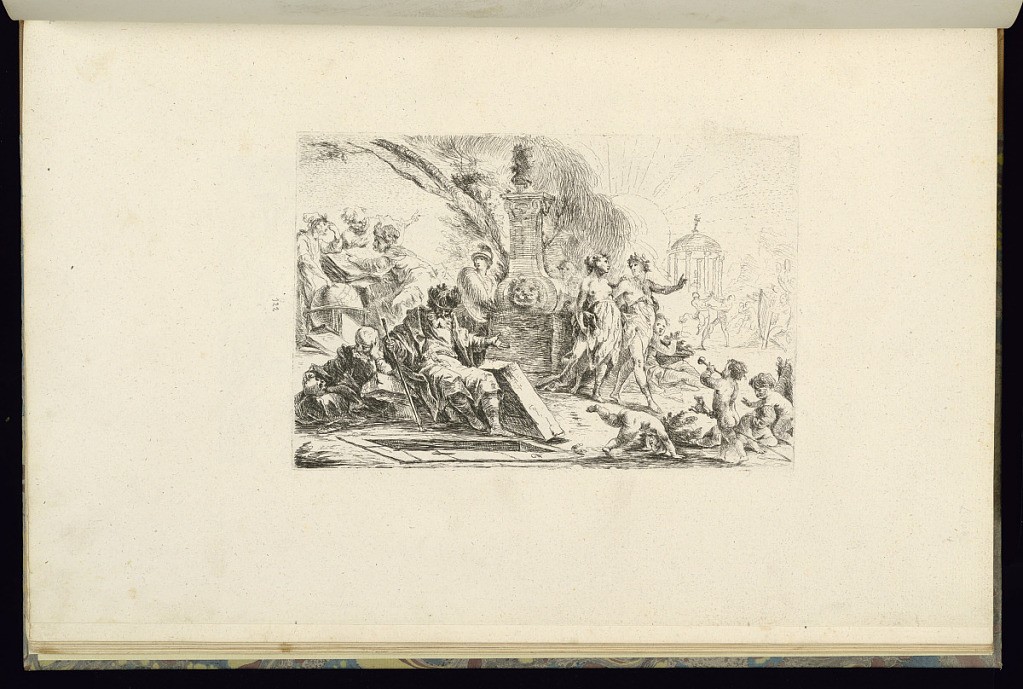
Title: Scene Inspired by Antiquity
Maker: Thomas Christian Winck, German, 1738–1797
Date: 18th century
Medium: Etching and engraving on off-white laid paper
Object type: Print
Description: Scene inspired by antiquity, with philosophers in the left, figures around a sculpted bust on a pedestal, and a rotunda and dancing figures at right.